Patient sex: M
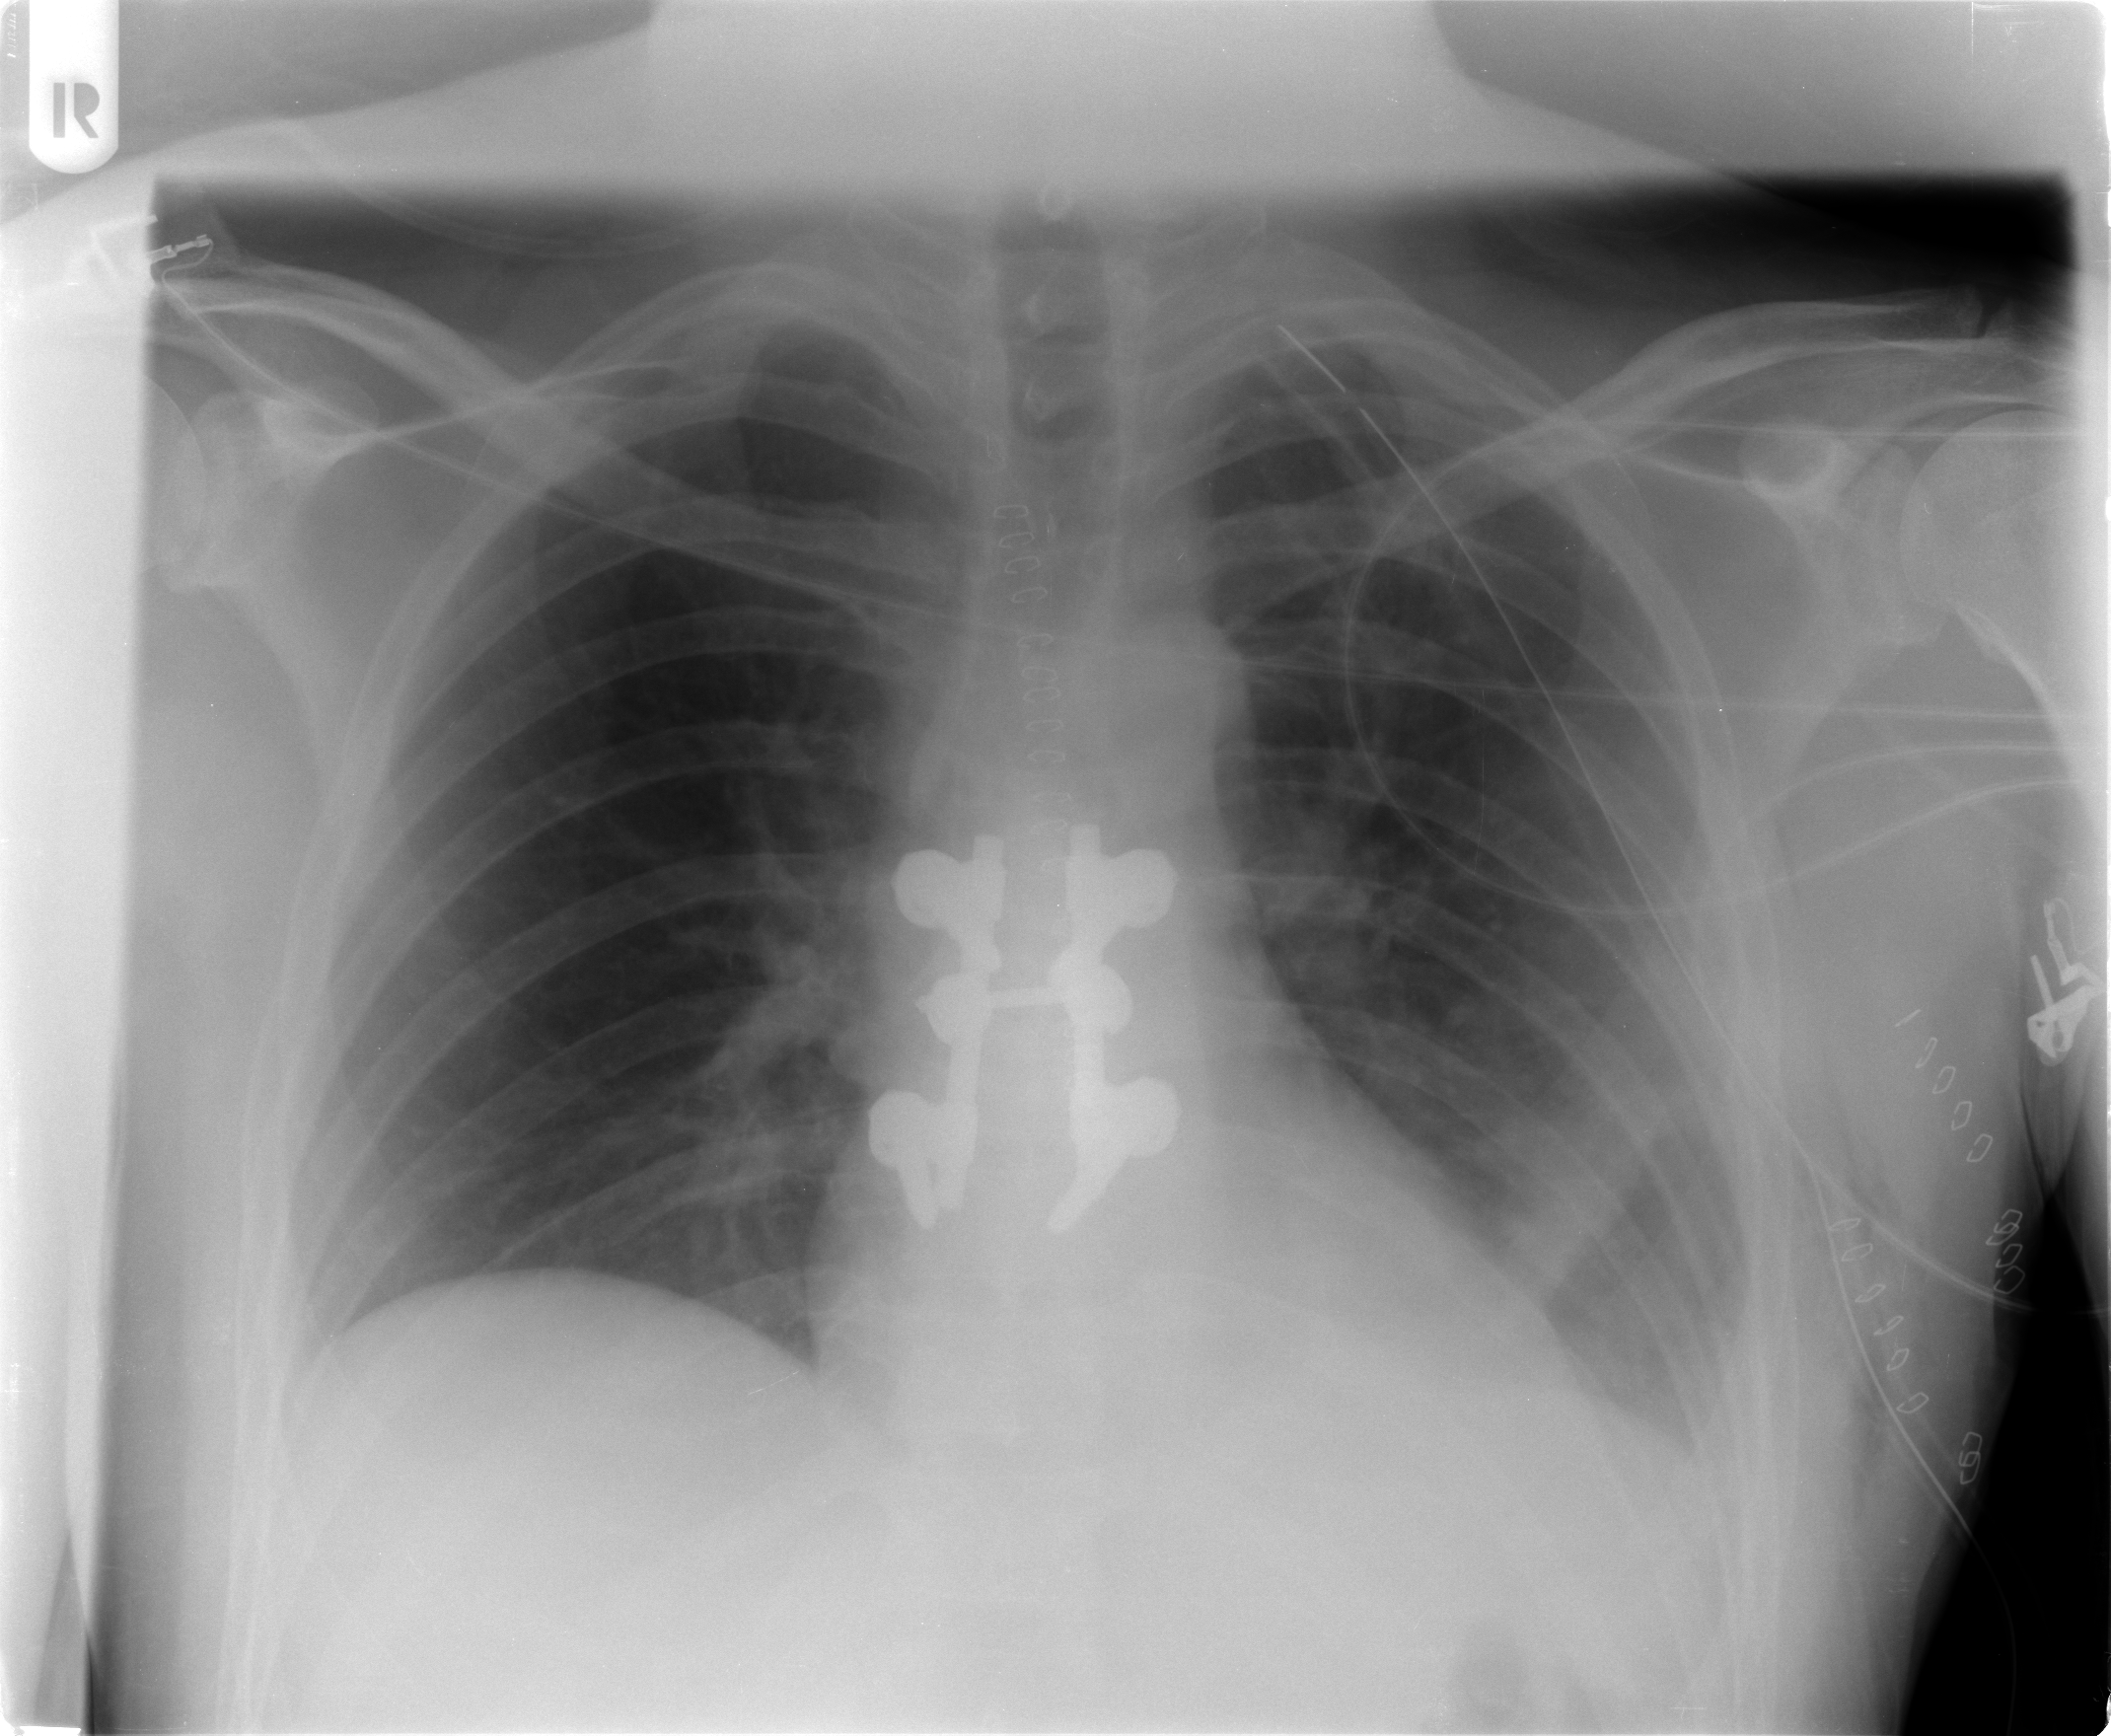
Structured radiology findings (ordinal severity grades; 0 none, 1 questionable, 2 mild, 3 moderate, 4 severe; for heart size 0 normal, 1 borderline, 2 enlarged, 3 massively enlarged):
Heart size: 0
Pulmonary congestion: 0
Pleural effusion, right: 0
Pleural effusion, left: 1
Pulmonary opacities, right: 0
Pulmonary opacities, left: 0
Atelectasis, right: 0
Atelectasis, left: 2